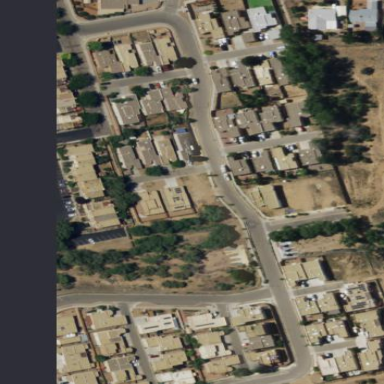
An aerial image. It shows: Residential area consisting of single-family homes.